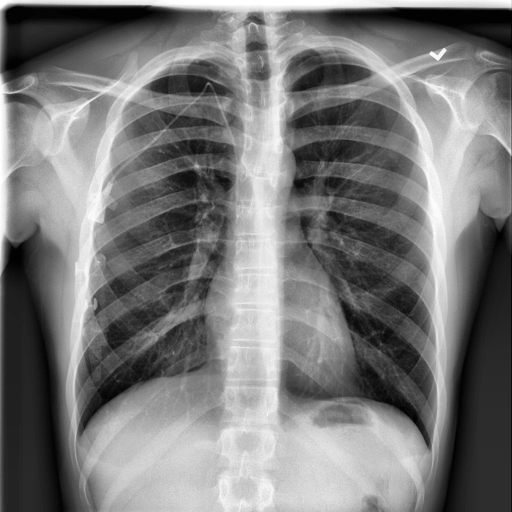
Finding: NORMAL